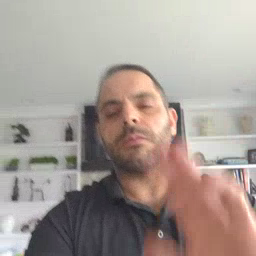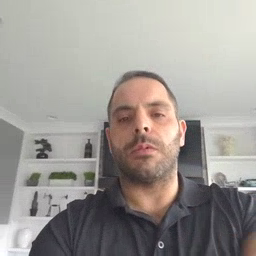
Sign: head